【题型】解答题　【知识点】平面几何　【难度】easy
如图，在 $\text{Rt}\triangle ABC$ 中，$\angle C=90^\circ$，点 $O$ 在 $AB$ 上，以 $O$ 为圆心，$OA$ 长为半径的圆与 $BC$ 相切于点 $D$，与 $AC$，$AB$ 分别相交于点 $E$，$F$.

(1) 求证：$AD$ 平分 $\angle BAC$；

(2) 若 $AC=6$，$BC=8$，求 $\odot O$ 的半径及 $CE$ 的长.
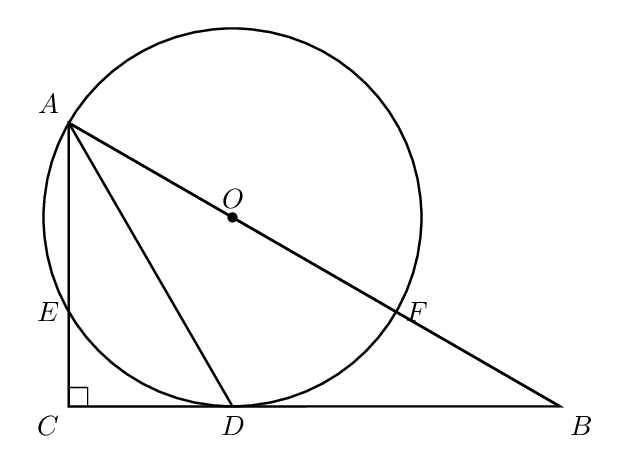
【解答】
\textbf{【答案】} (1) 见解析

(2) 半径为 $\dfrac{15}{4}$，$CE=\dfrac{3}{2}$

\textbf{【分析】}

\textbf{【详解】} (1) 证明：连接 $OD$，如图，

$\because BC$ 为 $\odot O$ 的切线，

$\therefore OD \perp BC$，

$\because \angle C=90^\circ$，

$\therefore AC \perp BC$，

$\therefore AC \parallel OD$，

$\therefore \angle CAD = \angle ODA$，

$\because OA=OD$，

$\therefore \angle OAD = \angle ODA$，

$\therefore \angle CAD = \angle OAD$，

$\therefore AD$ 平分 $\angle BAC$；

（2）解：$\because \angle C=90^\circ$，$AC=6$，$BC=8$，

$\therefore AB=10$，

设 $\odot O$ 的半径为 $r$，则 $OD=OA=r$，$BO=10-r$，

$\because AC \parallel OD$，

$\therefore \triangle BOD \backsim \triangle BAC$，

$\therefore \dfrac{BO}{BA}=\dfrac{OD}{AC}$，

$\therefore \dfrac{10-r}{10}=\dfrac{r}{6}$，

$\therefore r=\dfrac{15}{4}$，

$\therefore \odot O$ 的半径为 $\dfrac{15}{4}$。

$\therefore AF=\dfrac{15}{2}$.

连接 $EF$，如图，

$\because AF$ 为 $\odot O$ 的直径，

$\therefore \angle AEF=90^\circ$，

$\therefore \angle AEF = \angle C=90^\circ$，

$\therefore EF \parallel BC$，

$\therefore \triangle AEF \backsim \triangle ACB$，

$\therefore \dfrac{AE}{AC} = \dfrac{AF}{AB}$，

$\therefore \dfrac{AE}{6} = \dfrac{\dfrac{15}{2}}{10}$，

$\therefore AE = \dfrac{9}{2}$，

$\therefore CE = AC - AE = \dfrac{3}{2}$。

\textbf{【点睛】} 本题主要考查了切线的性质、平行线的判定与性质、等腰三角形的性质、勾股定理以及相似三角形的判定与性质，熟练掌握这些知识并能灵活运用是解题的关键.
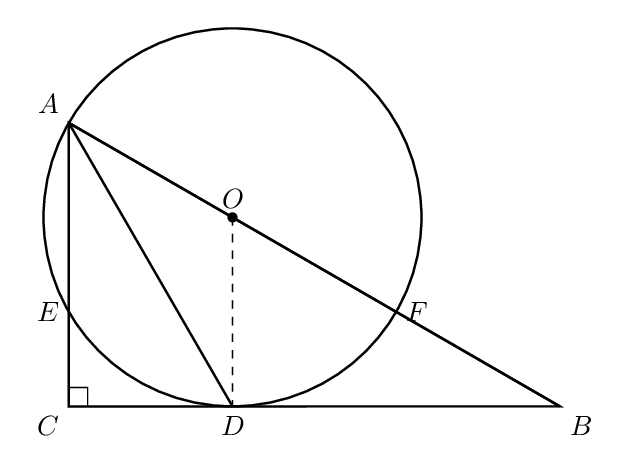
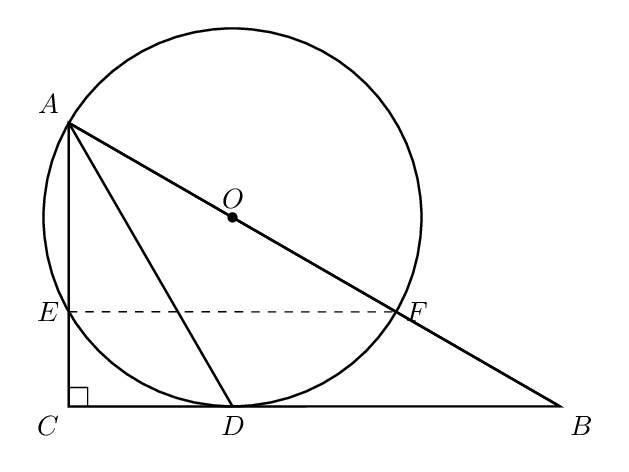